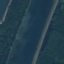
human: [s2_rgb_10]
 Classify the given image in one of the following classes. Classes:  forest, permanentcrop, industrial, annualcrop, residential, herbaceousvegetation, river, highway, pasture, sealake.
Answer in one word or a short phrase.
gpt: River